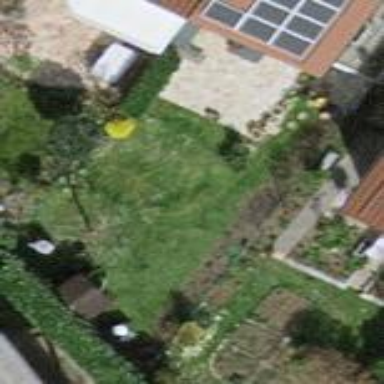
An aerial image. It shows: Garden surrounded by fence.